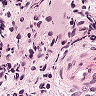
Metastatic tissue present: no